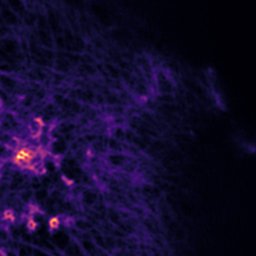
Label: Super-resolution F-actin image